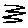
Label: zigzag